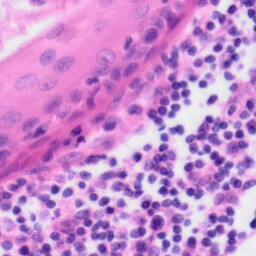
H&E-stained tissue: Tonsil